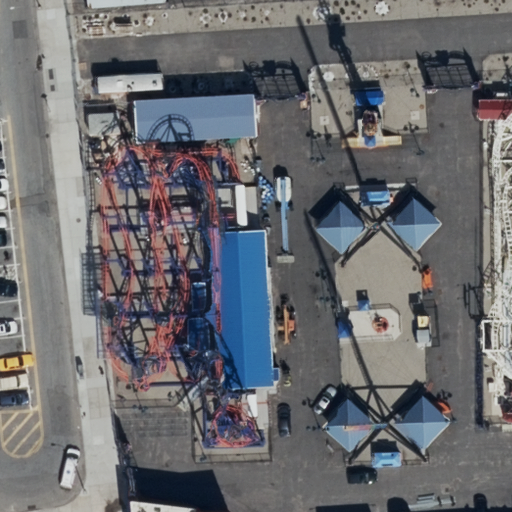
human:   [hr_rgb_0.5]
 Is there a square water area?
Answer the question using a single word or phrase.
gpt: no

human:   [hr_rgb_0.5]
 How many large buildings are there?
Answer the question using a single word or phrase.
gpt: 0

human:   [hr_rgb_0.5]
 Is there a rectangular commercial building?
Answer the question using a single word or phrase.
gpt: no

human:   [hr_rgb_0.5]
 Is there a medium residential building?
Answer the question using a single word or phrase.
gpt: no

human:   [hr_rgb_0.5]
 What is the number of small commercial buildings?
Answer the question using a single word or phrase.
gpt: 0

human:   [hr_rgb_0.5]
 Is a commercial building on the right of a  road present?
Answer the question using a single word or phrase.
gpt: no

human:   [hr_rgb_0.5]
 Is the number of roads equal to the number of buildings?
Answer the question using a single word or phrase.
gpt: no

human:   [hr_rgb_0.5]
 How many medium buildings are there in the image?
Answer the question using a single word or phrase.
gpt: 0

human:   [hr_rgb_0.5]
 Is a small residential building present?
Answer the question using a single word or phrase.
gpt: yes

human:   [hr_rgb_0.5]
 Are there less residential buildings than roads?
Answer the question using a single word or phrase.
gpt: no

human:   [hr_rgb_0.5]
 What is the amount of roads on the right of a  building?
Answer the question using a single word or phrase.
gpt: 0

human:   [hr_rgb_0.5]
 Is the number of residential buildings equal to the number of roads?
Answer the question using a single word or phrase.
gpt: no

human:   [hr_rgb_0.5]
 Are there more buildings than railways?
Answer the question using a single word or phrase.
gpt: yes

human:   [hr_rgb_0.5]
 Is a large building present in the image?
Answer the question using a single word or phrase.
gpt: no

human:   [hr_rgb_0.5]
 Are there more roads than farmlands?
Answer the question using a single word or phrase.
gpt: yes

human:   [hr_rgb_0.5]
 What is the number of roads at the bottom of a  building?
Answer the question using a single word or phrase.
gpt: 2

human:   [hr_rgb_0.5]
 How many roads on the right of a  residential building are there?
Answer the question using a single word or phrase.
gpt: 0

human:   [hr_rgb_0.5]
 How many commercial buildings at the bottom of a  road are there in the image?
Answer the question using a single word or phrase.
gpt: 0

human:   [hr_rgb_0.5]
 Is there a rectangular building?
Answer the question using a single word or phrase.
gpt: yes

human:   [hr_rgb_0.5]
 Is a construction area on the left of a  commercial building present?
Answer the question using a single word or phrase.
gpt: no

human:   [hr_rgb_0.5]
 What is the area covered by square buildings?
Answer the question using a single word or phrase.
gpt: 0m2

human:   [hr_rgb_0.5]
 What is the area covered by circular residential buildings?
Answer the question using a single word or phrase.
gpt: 0m2

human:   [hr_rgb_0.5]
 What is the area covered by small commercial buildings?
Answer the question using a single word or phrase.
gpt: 0m2

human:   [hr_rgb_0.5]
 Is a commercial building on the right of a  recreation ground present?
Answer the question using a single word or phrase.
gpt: no

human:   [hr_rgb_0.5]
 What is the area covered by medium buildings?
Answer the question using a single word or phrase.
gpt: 0m2

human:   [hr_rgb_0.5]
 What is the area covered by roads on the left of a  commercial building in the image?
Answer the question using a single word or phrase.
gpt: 0m2

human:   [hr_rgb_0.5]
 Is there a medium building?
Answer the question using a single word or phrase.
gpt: no

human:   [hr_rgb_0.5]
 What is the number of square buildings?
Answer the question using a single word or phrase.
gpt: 0

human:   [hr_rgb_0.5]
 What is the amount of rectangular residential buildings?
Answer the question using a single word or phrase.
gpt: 5

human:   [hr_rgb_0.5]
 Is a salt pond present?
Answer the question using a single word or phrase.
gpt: no

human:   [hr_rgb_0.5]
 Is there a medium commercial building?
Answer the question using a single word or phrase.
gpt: no

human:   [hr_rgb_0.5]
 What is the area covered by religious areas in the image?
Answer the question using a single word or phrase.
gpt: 0m2

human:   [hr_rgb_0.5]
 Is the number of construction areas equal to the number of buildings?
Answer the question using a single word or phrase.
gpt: no

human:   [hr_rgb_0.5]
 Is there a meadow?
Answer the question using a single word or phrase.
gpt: no

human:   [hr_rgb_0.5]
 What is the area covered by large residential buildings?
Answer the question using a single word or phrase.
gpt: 0m2

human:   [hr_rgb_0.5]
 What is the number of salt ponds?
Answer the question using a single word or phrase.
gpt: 0